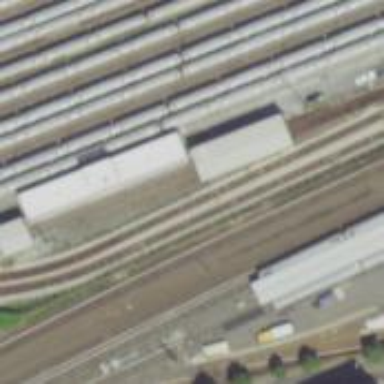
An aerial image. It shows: Electrified rail passing through service yard.